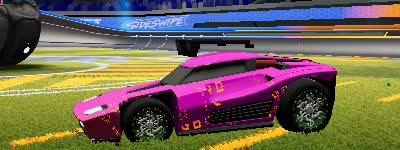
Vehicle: breakout